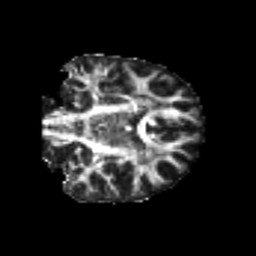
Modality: FA
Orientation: coronal
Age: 26
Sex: male
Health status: healthy
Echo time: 0.074 s